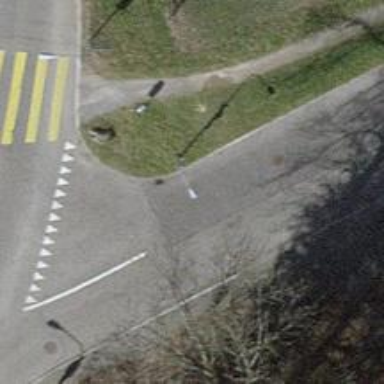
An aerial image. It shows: Residential road with parallel parking on the left side. The road surface is asphalt.